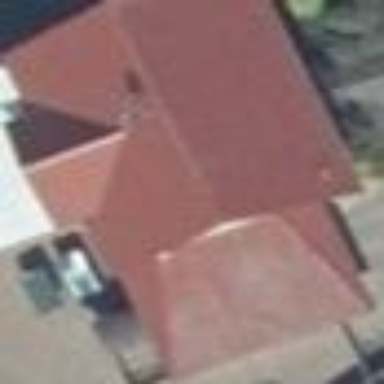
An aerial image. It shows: Gabled roofed house.